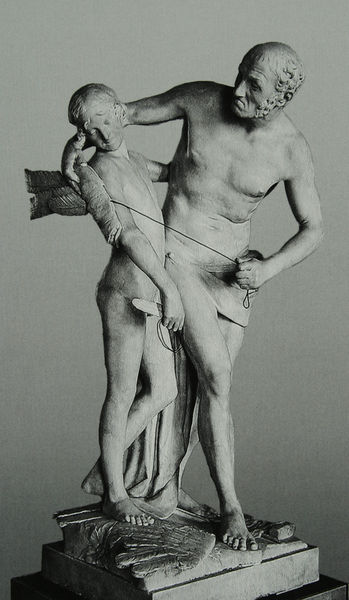
Titel: Dädalus und Ikarus
Künstler: Antonio Canova
Standort: Venedig
Institution: Museo Correr
Schlagwörter: akt, feder, flügel, gruppe, hand, kopf, körper, lendenschurz, mann, nackt, schatten, umhang, weiß, akte, grau, licht, marmor, nacht, schwarz, szene, blick, tuch, alt, bart, jung, arm, arme, federn, geschichte, messer, sockel, stein, vollbart, figur, schnur, stehend, kind, klassizismus, paar, vater, locken, schulter, schultern, fliegen, engel, skulptur, statue, beine, füße, umarmung, italien, stab, figuren, nähen, anprobe, nadel, bildhauerei, plastik, plinthe, rodin, junge, flucht, foto, fotografie, griff, abwenden, barfuss, alter, antike, greis, knabe, fuss, flug, seil, jugend, scharz, säbel, backenbart, anpassen, mythologie, photo, wachs, jüngling, statuen, hilfe, dolch, griechenland, männder, basis, spielbein, standbein, amor, köcher, psyche, pfeil, draht, sohn, fot, mamor, fessel, bildhauer, skulptue, umramung, bernini, ikarus, abwendung, dädalus, vater und sohn, canova, thorwaldsen, antonio canova, freistened, ronde bosse, steingus, steinguss, ikkarus, mrmor, engerl